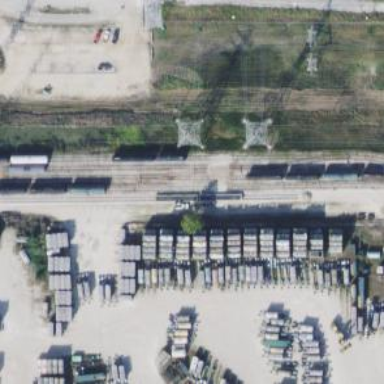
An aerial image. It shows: Railway spur service.